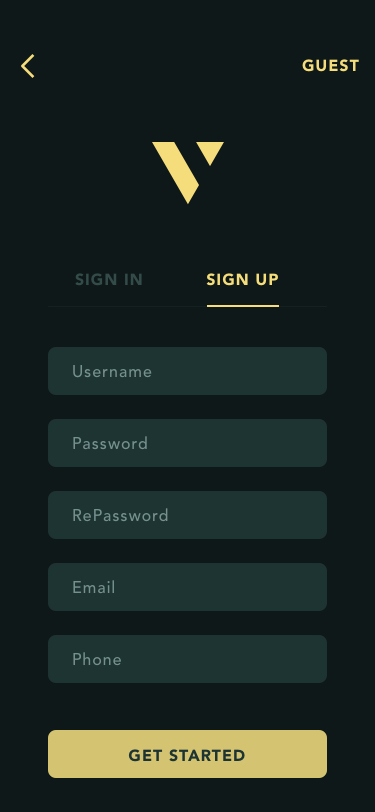
Text in this UI design:
sign in
sign up
GUEST